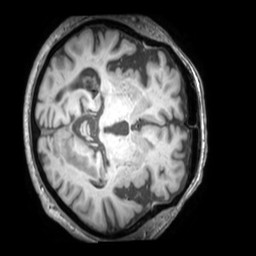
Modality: T1w
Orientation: axial
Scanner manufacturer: philips
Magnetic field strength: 3 T
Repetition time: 0.009891 s
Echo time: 0.004604 s